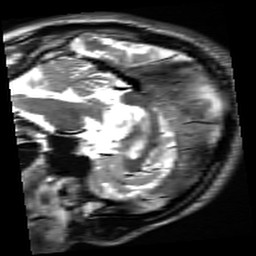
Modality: inplaneT2
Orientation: sagittal
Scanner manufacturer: siemens
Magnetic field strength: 3 T
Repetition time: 7.02 s
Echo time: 0.069 s